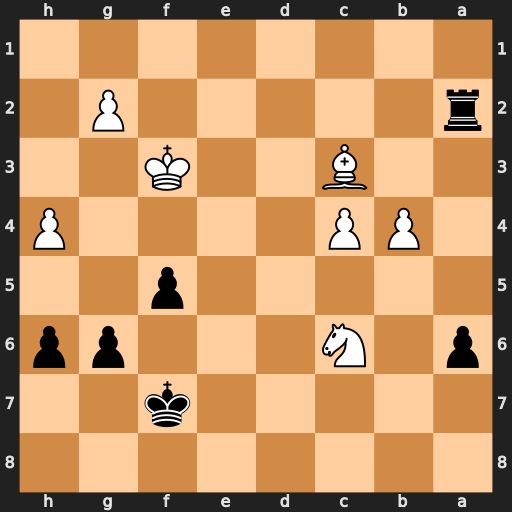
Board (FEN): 8/5k2/p1N3pp/5p2/1PP4P/2B2K2/r5P1/8
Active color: b
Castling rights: -
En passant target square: -
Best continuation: Ra3 Ke3 Rxc3+